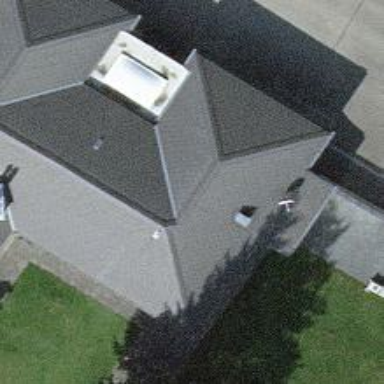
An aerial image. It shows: View of roof edge.